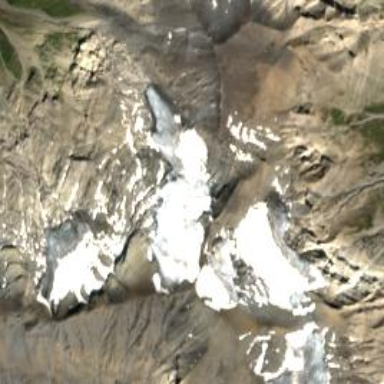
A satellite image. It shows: Stunning view of glacier.